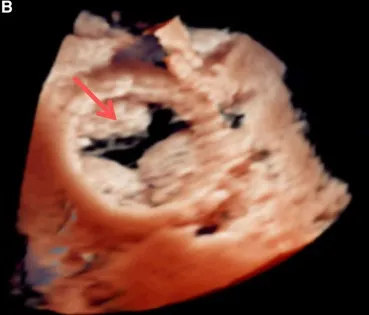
Diastolic.
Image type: radiology (ultrasound)